Aerial crown-view tile of a tropical tree (Barro Colorado Island, Panama), acquired 20240813:
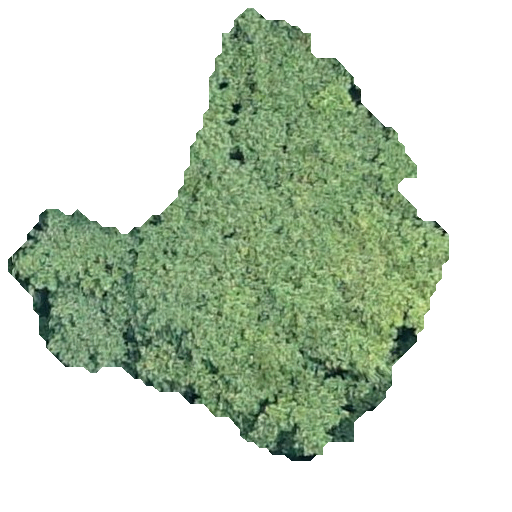
Species: Hieronyma alchorneoides
GBIF accepted scientific name: Hieronyma alchorneoides
Crown area: 160.576 m²